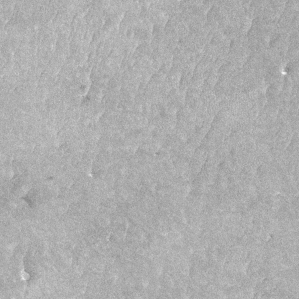
Label: frost